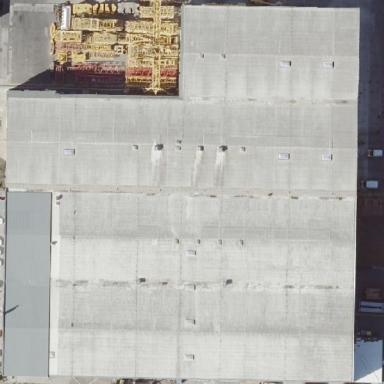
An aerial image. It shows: Industrial building with gabled roof.